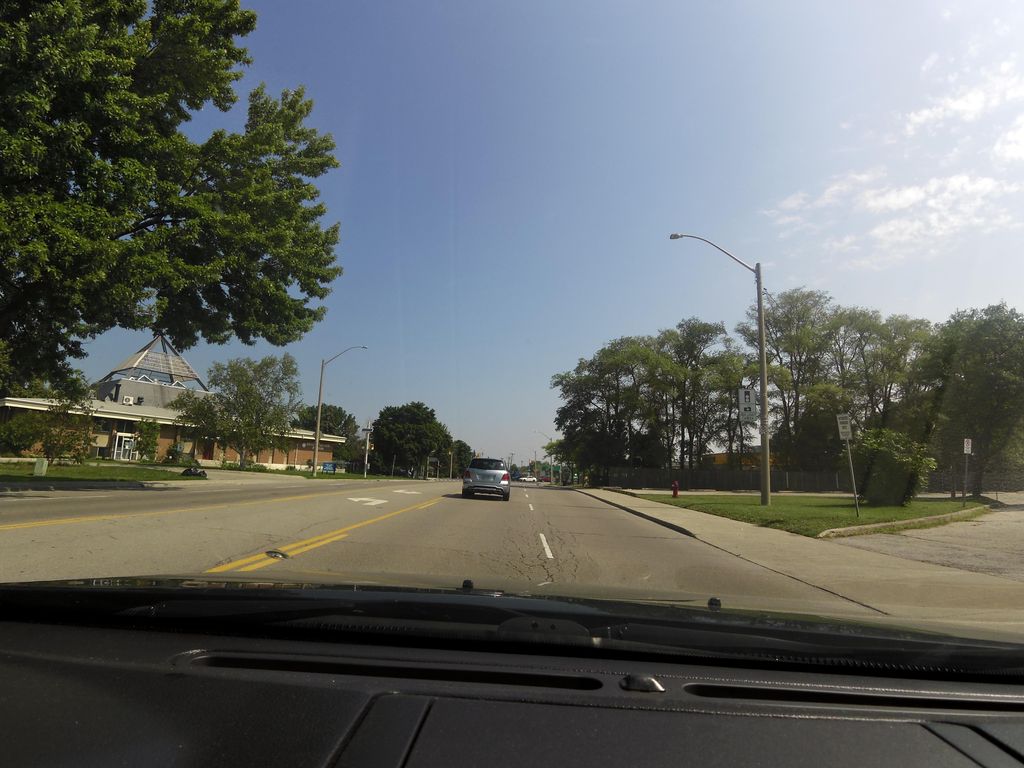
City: hamilton